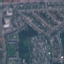
Label: Residential